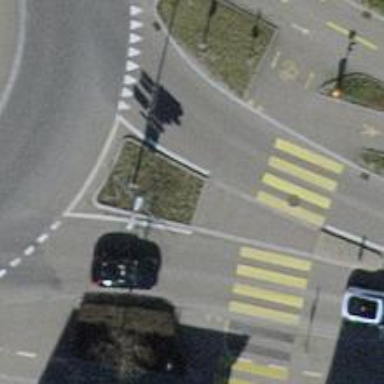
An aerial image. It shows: Primary road with asphalt surface. There is separate sidewalk.